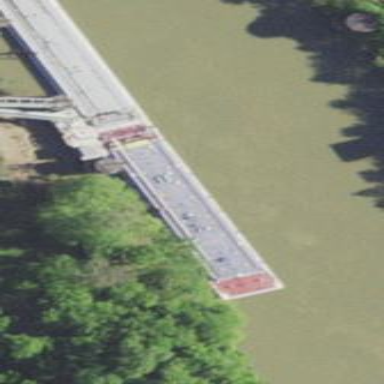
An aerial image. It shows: Man-made pontoon.